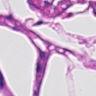
Metastatic tissue present: no